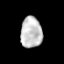
Tissue: prostate
Cell type: T cells
Senescence score: 0.2998
Nuclear area (px): 654
Mean DAPI intensity: 193.151